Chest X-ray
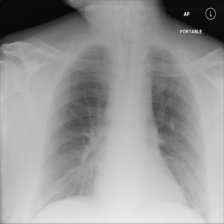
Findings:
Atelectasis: negative
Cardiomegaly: negative
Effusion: negative
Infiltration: negative
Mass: negative
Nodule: negative
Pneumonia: negative
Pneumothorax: negative
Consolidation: negative
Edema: negative
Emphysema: negative
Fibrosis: negative
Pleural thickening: negative
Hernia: negative